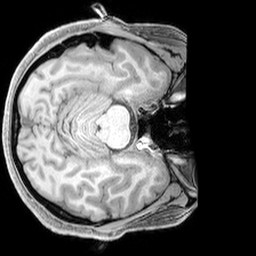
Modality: T1w
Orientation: axial
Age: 21
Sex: female
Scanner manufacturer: siemens
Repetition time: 2.3 s
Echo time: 0.00226 s